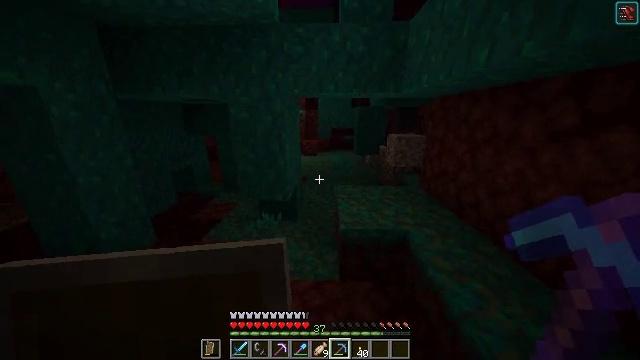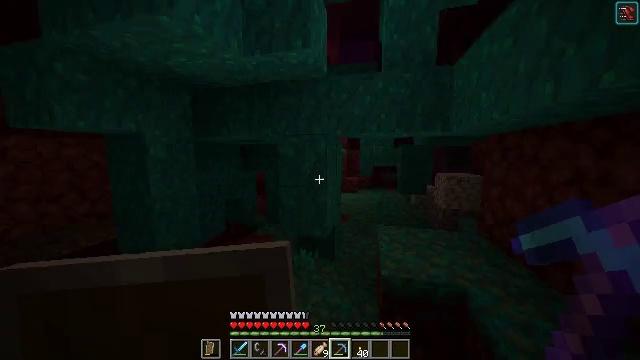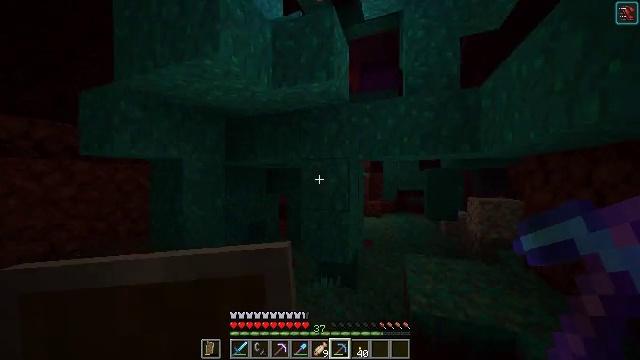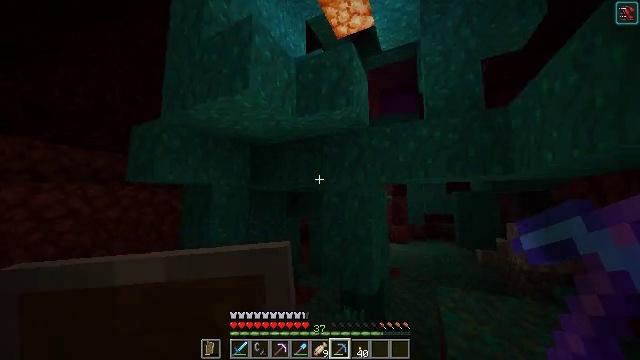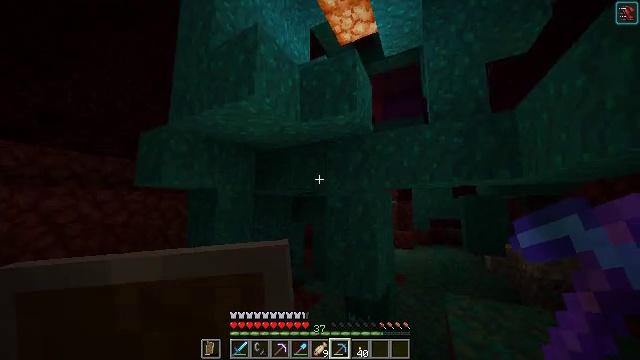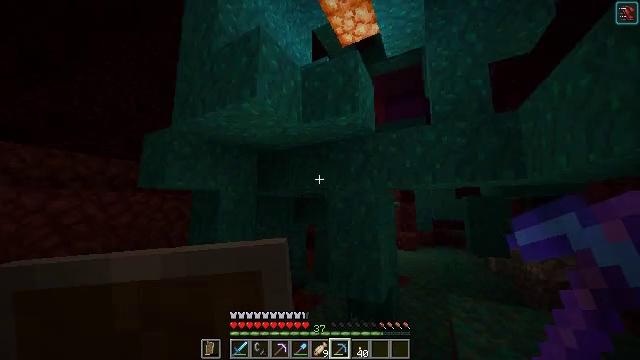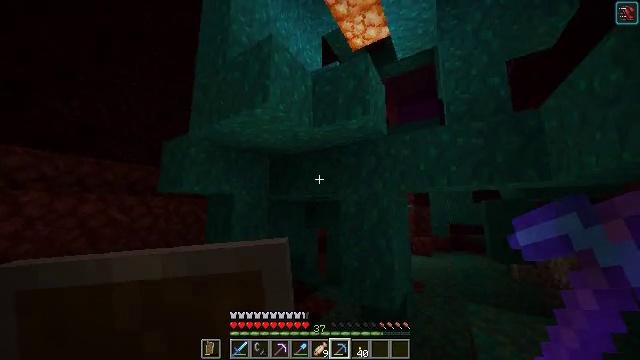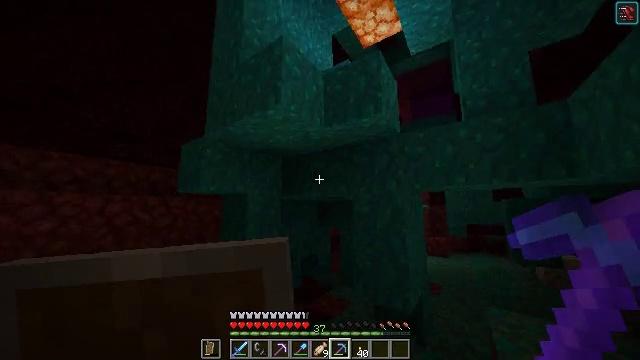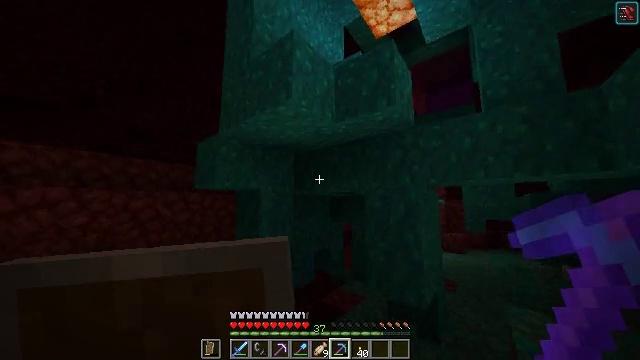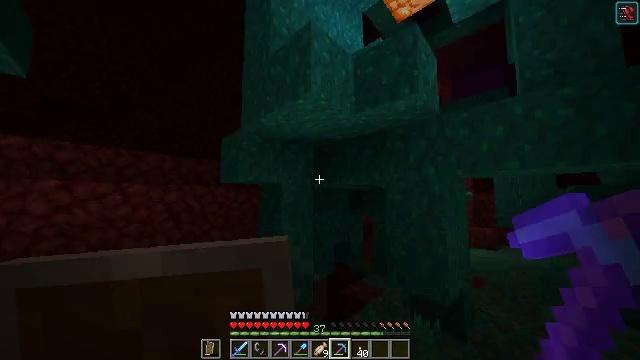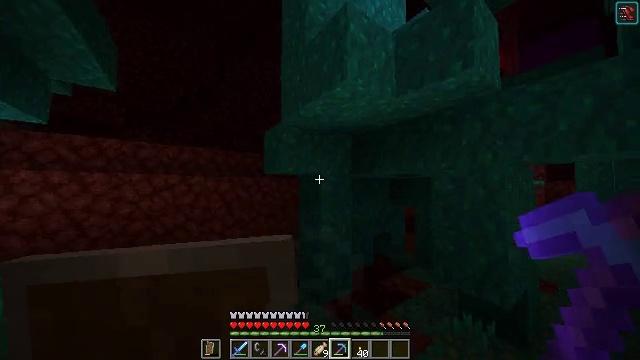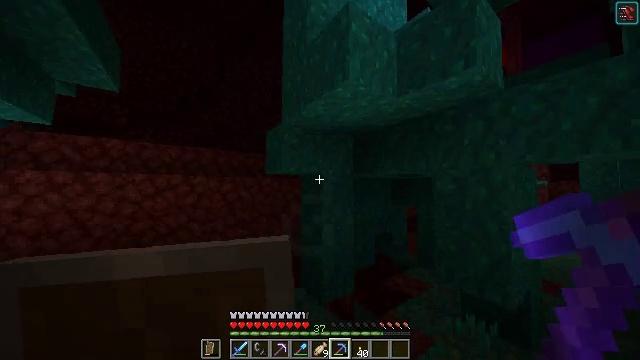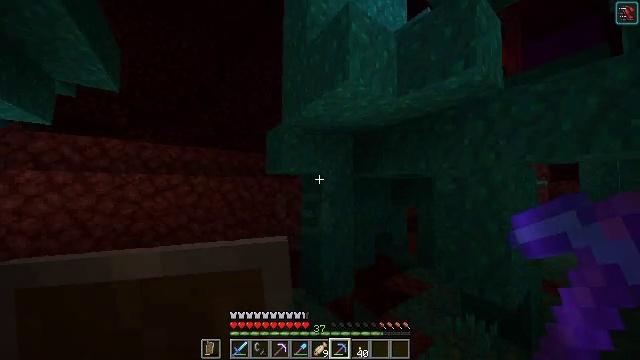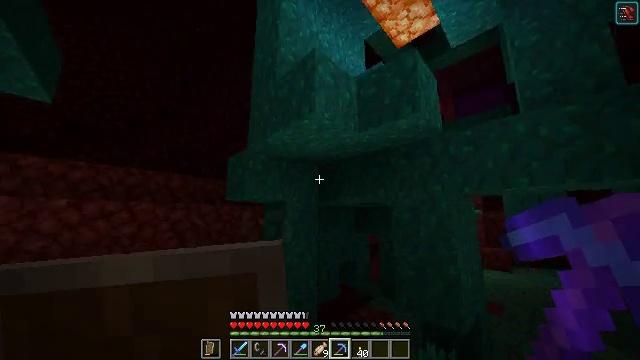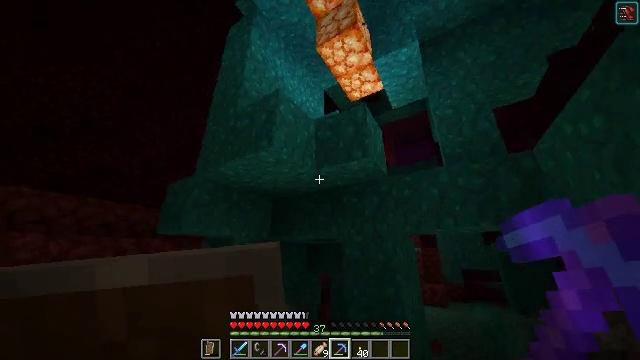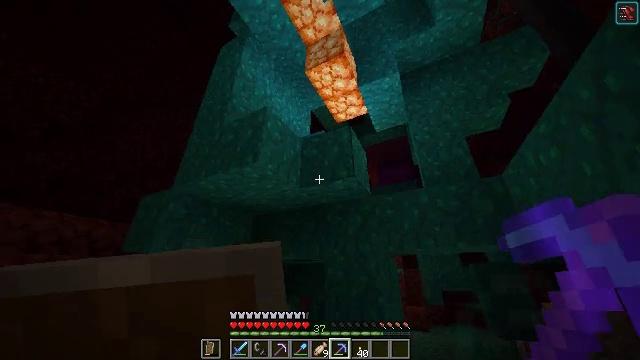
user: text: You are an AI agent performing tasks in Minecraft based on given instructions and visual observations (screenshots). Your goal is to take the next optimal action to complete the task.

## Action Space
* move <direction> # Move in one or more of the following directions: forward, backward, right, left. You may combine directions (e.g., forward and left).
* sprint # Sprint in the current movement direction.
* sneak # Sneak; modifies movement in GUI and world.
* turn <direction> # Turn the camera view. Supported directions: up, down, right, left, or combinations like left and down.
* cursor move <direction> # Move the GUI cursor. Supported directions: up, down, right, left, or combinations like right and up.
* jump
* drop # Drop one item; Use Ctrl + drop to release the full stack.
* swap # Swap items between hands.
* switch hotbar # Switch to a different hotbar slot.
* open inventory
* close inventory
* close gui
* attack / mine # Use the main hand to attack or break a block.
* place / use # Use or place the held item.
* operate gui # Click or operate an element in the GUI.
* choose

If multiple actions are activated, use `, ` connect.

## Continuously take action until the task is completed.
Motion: motion action
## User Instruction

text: Remove crimson fungus from its spot.
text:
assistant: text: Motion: turn left and up
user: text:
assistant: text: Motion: turn left and up
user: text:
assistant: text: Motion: turn left and up
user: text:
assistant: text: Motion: turn left and up
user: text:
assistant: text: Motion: no_op
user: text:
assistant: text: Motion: turn left and up
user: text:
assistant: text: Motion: turn left
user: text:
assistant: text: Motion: turn left and down
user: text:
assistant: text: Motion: turn left and down
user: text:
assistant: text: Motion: turn left and down
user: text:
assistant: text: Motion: no_op
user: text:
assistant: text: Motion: no_op
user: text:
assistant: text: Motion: turn right and up
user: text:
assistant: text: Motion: turn right and up
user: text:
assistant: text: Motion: turn right and up
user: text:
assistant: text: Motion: turn up
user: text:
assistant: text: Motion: no_op
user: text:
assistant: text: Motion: no_op
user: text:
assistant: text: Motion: no_op
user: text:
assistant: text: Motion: no_op
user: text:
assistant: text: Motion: no_op
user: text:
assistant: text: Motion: no_op
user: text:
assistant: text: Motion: no_op
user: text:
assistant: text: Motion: turn up
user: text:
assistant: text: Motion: turn up
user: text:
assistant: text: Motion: turn left and up
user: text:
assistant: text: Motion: turn up
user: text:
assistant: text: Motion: turn up
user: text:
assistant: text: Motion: turn up
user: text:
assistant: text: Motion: move left, turn up